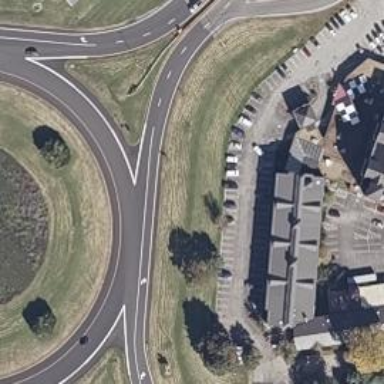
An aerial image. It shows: Expressway trunk road with asphalt surface leading to roundabout junction.